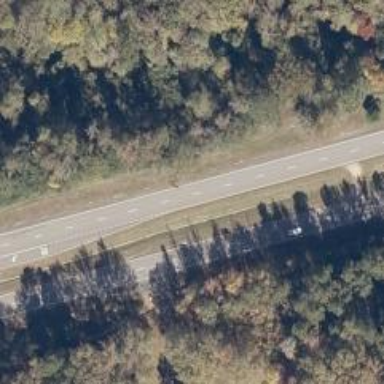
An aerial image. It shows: Primary highway with asphalt surface. It is dual carriageway.